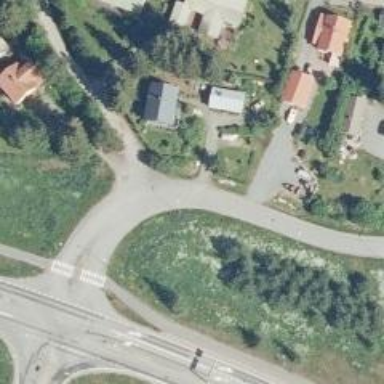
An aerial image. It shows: Smooth asphalt road in residential area.